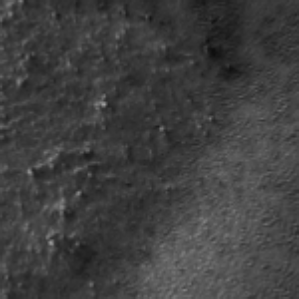
Label: frost